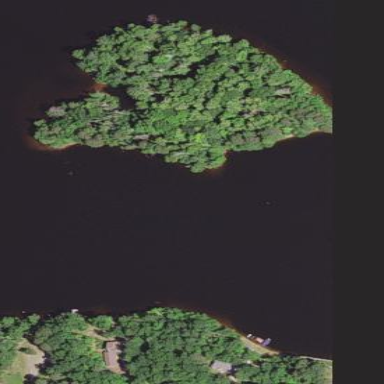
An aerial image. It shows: Islet of woodland covered with trees.